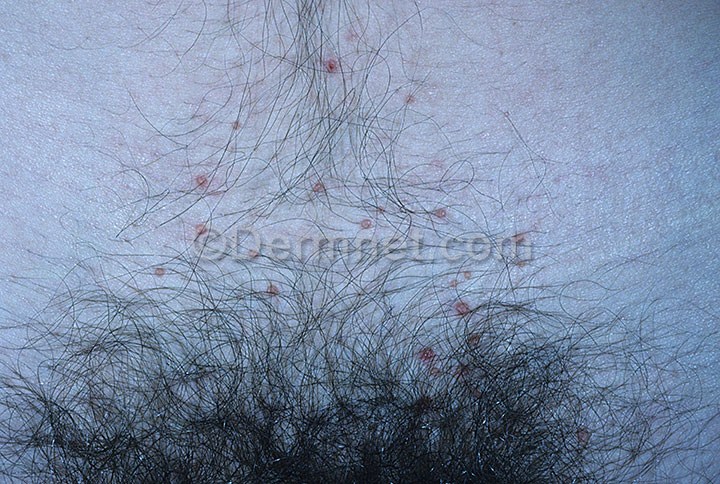
Disease: Warts Molluscum and other Viral Infections